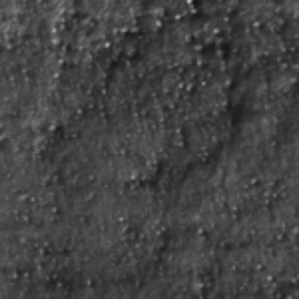
Label: frost